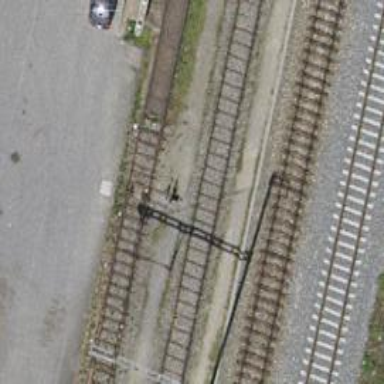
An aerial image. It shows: Railway switch.